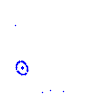
Particle: kaon